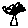
Label: tree